Question: Here is my layout:
'''
<RelativeLayout xmlns:android="http://schemas.android.com/apk/res/android"
xmlns:tools="http://schemas.android.com/tools"
android:id="@+id/outerBox"
android:layout_width="wrap_content"
android:layout_height="fill_parent" >
<GridLayout
android:id="@+id/checksHere"
android:layout_width="fill_parent"
android:layout_height="wrap_content"
android:columnCount="5"
android:columnWidth="100dp" />
<GridLayout
android:id="@+id/textHere"
android:layout_width="fill_parent"
android:layout_height="wrap_content"
android:layout_below="@id/checksHere"
android:columnCount="4" />
<Button
android:id="@+id/submitButton"
android:layout_width="185dip"
android:layout_height="wrap_content"
android:layout_alignLeft="@id/outerBox"
android:layout_below="@id/textHere"
android:layout_margin="3dip"
android:onClick="submit"
android:text="@string/submit" />
<Button
android:id="@+id/cancelButton"
android:layout_width="185dip"
android:layout_height="wrap_content"
android:layout_below="@id/textHere"
android:layout_margin="3dip"
android:layout_toRightOf="@id/submitButton"
android:onClick="next"
android:text="@string/cancel" />
<Button
android:id="@+id/backButton"
android:layout_width="185dip"
android:layout_height="wrap_content"
android:layout_below="@id/textHere"
android:layout_margin="3dip"
android:layout_toRightOf="@id/cancelButton"
android:onClick="next"
android:text="test" />
</RelativeLayout>
'''
I have a relative layout. The layout has two grid layouts at the top, which can be populated in my java code with text or checks. They can be blank. Then I have three buttons. The first two buttons display on the screen just fine. The third button just sits on top of the first button:

I changed the third button (backButton) to be toRightOf submitButton just to see what would happen. It goes on top of the cancelButton, as expected. I feel like I'm missing a simple fundamental, but I have not been able to figure it out.
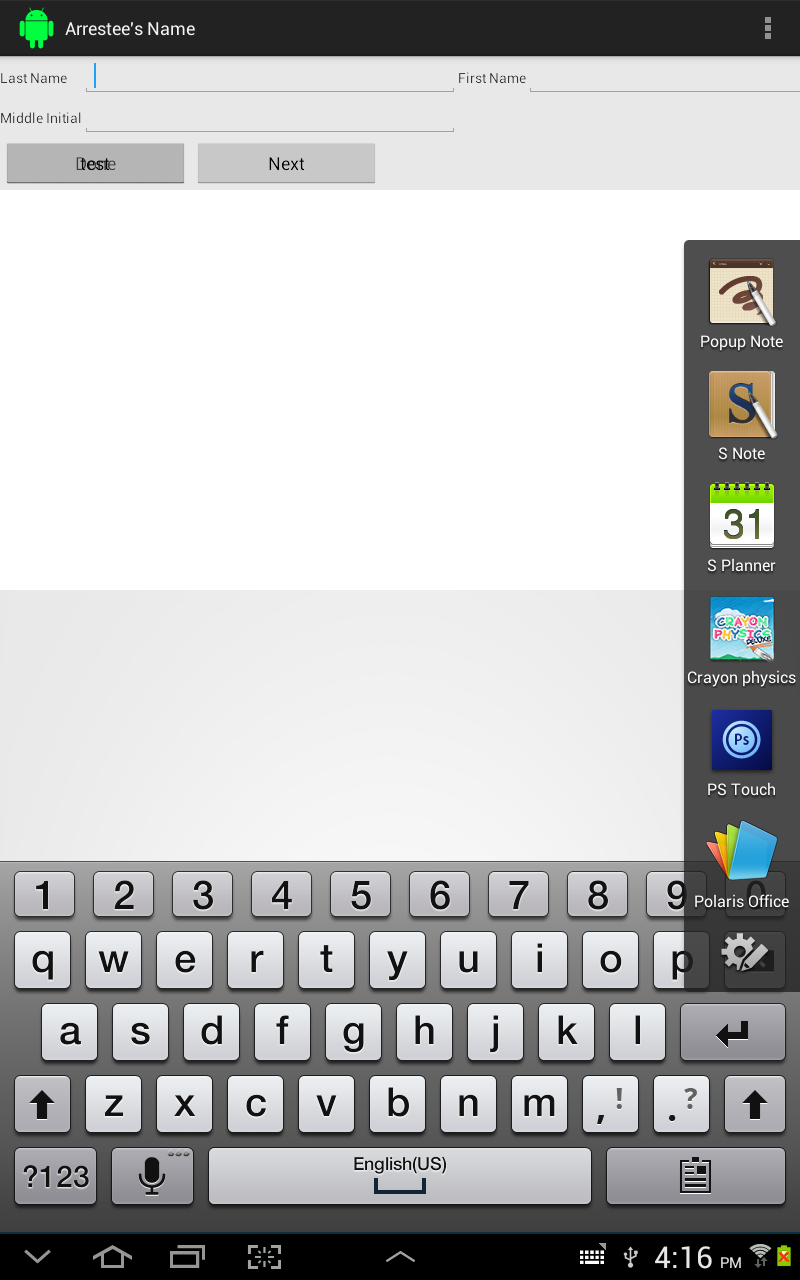
Answer: Well this doesn't necessarily fix the problem with RelativeLayout, but you could always group the three buttons together in a single LinearLayout. This should prevent the buttons from overlapping.